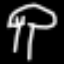
Label: mushroom